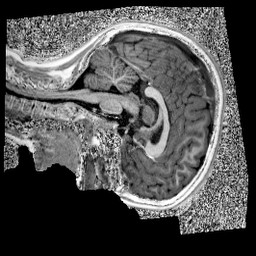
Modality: UNIT1
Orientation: sagittal
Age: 9
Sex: female
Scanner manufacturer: siemens
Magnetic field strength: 3 T
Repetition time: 4 s
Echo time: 0.00303 s